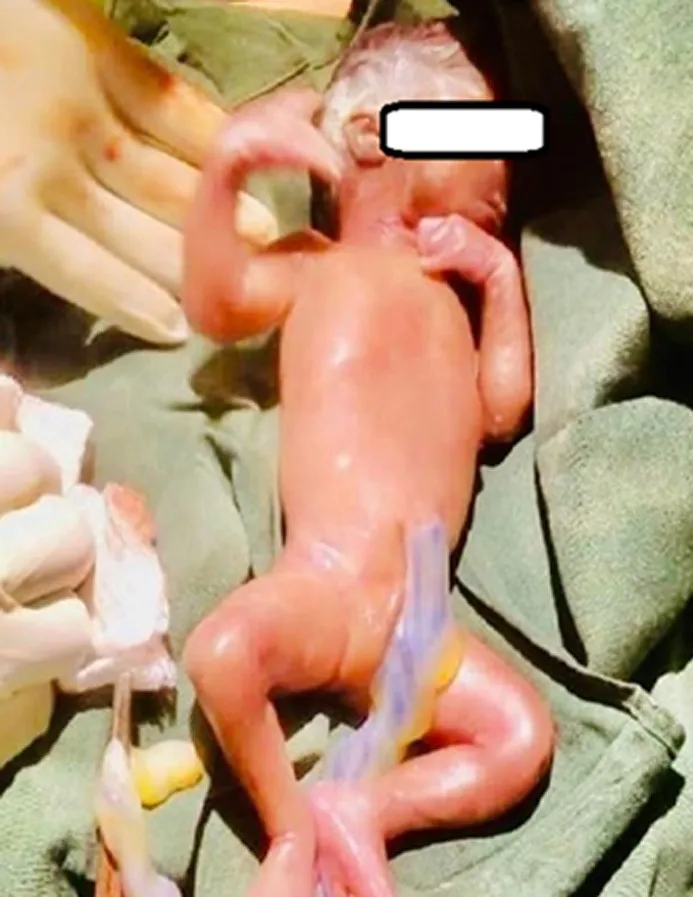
the fetus soon after delivery who scored 4 on the first and 0 on the fifth minute.
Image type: medical_photograph (other_medical_photograph)